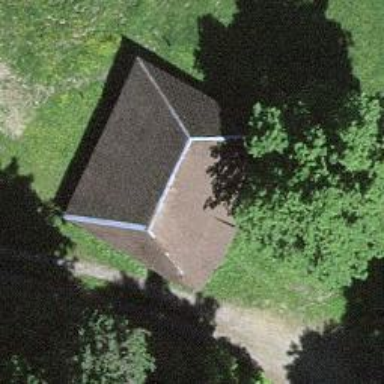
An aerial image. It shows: Farm auxiliary building.